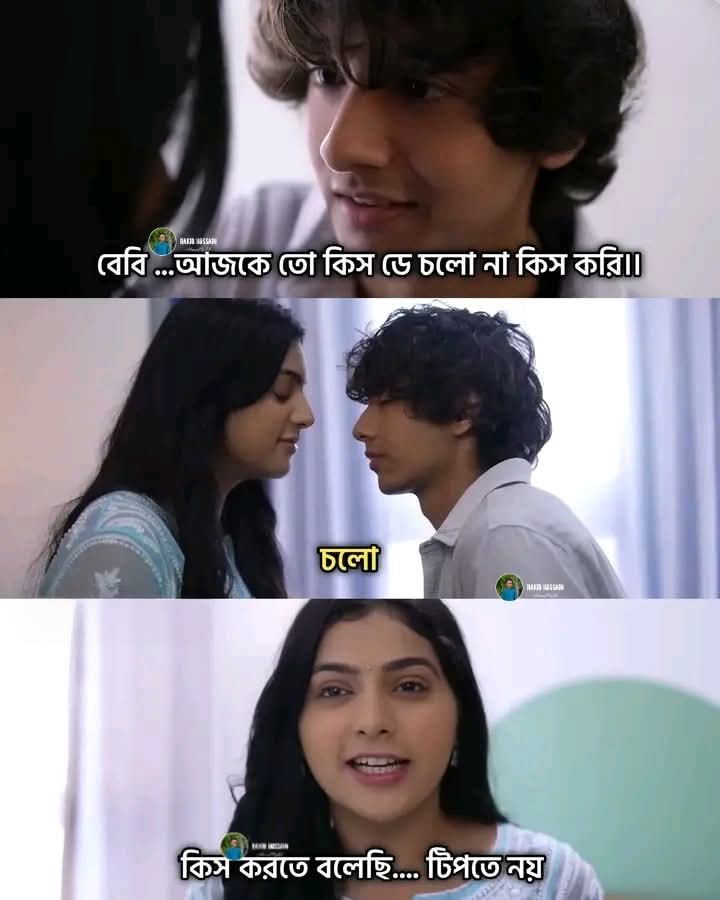
Text: বেবি ... আজকে তো কিস ডে চলো না কিস করি।।
চলো
কিস করতে বলেছি.... টিপতে নয়
Label: Hate
Hate category: Personal Offence
Targeted group: Society